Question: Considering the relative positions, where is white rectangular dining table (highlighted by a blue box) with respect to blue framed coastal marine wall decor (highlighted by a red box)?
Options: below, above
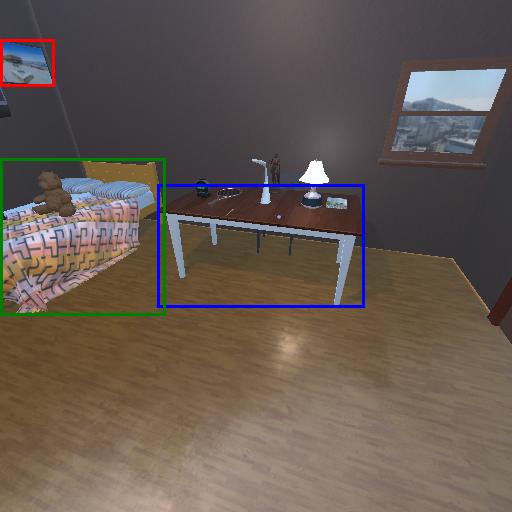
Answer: below